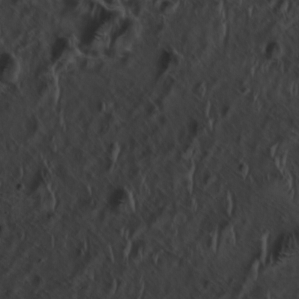
Label: non_frost